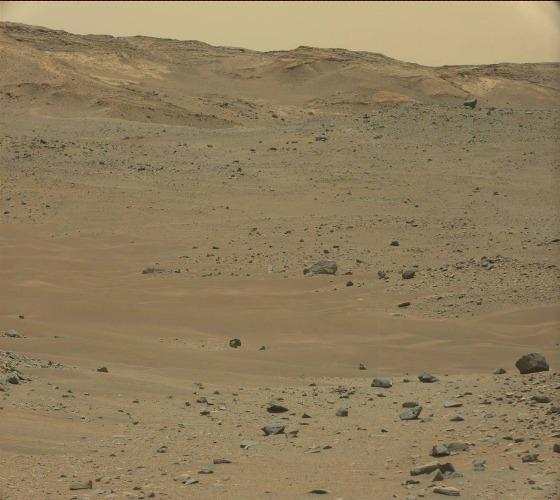
Terrain classes present: Gravel / Sand / Soil, Rock, Sky / Distant Mountains